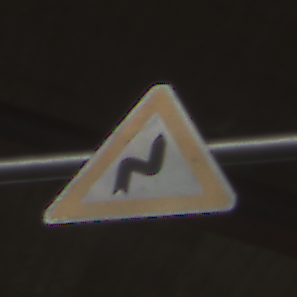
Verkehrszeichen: DoppelkurveRechts
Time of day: Midday
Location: Roofed (Special)
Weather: Overcast
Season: NotSpecified
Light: Natural